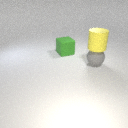
large gray rubber sphere below large yellow rubber cylinder